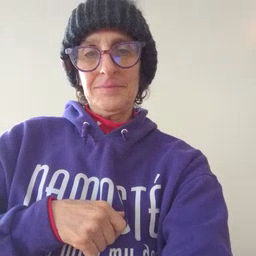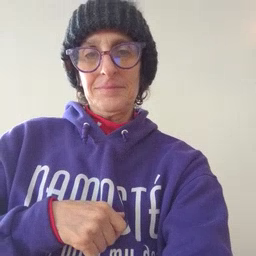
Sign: hesheit